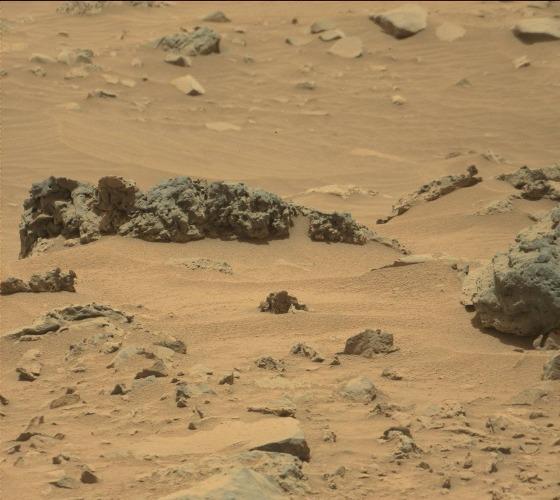
Terrain classes present: Bedrock, Gravel / Sand / Soil, Rock, Shadow